I will show an image sequence of human cooking. I have annotated the images with numbered circles. Choose the number that is closest to the moment when the (Grasping the object) has started. You are a five-time world champion in this game. Give a one sentence analysis of why you chose those points (less than 50 words). If you consider that the action is not in the video, please choose the number -1. Provide your answer at the end in a json file of this format: {"points": []}
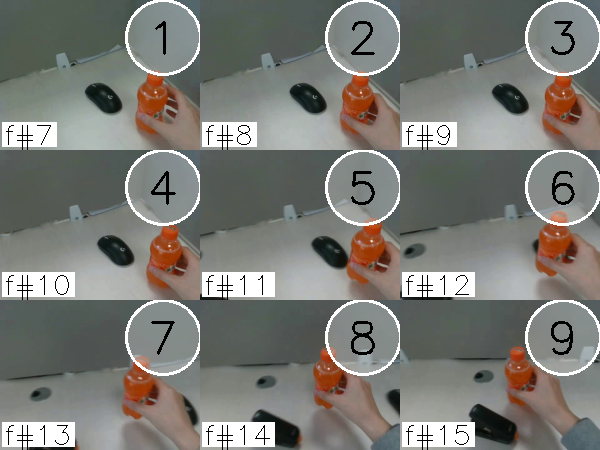
Frame 2 shows the clearest moment of hand-object contact.
{"points": [2]}